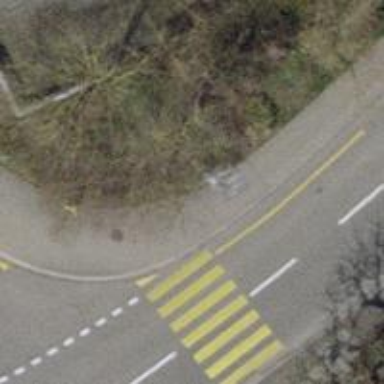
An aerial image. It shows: Street cabinet.